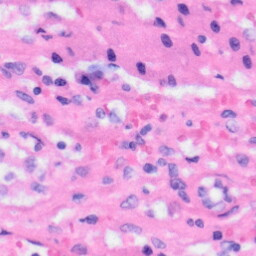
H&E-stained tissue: Liver